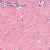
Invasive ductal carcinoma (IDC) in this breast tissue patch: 1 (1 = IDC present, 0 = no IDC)